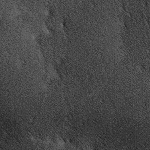
Label: no_change